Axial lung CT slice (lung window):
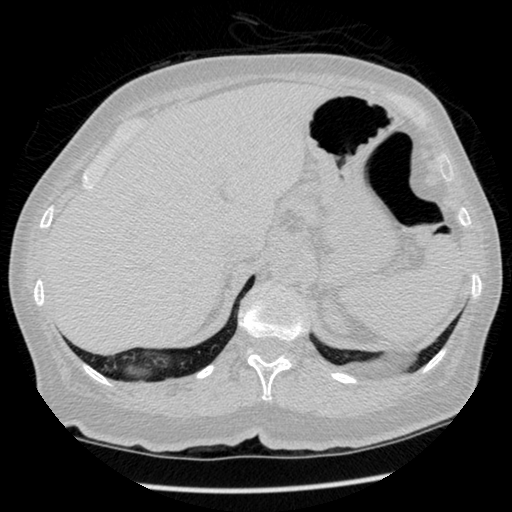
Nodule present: no